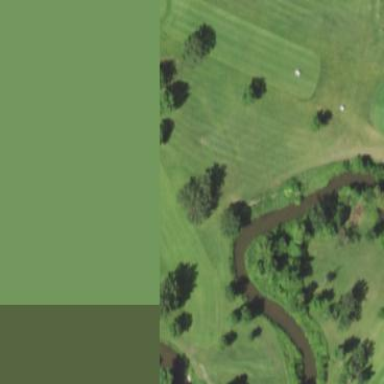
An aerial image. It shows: Grassy area designated as golf fairway.